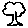
Label: tree